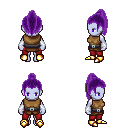
a pixel art fantasy rpg character, female body template, dark elf, purple skin, leather chest armor, red pants, purple long topknot hairstyle, white cloth bracers, gold boots, four views (front, back, left, right), 2x2 character sprite sheet, small pixel art, hard edges, no anti-aliasing